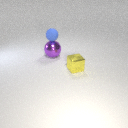
large purple metal sphere below small blue rubber sphere